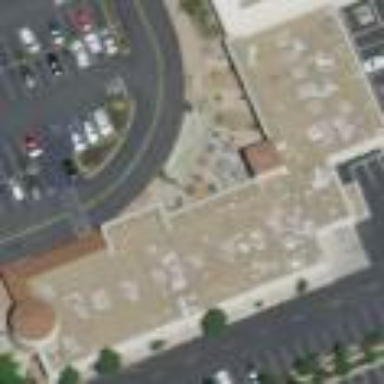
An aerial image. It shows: Retail building.